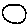
Label: circle